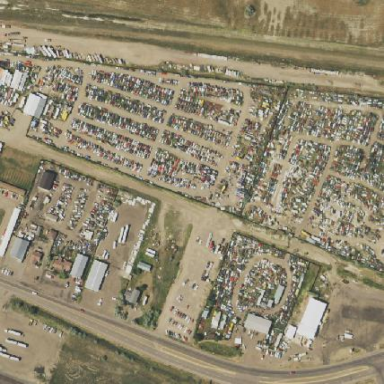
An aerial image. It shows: Industrial area designated as scrap yard.